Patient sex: M
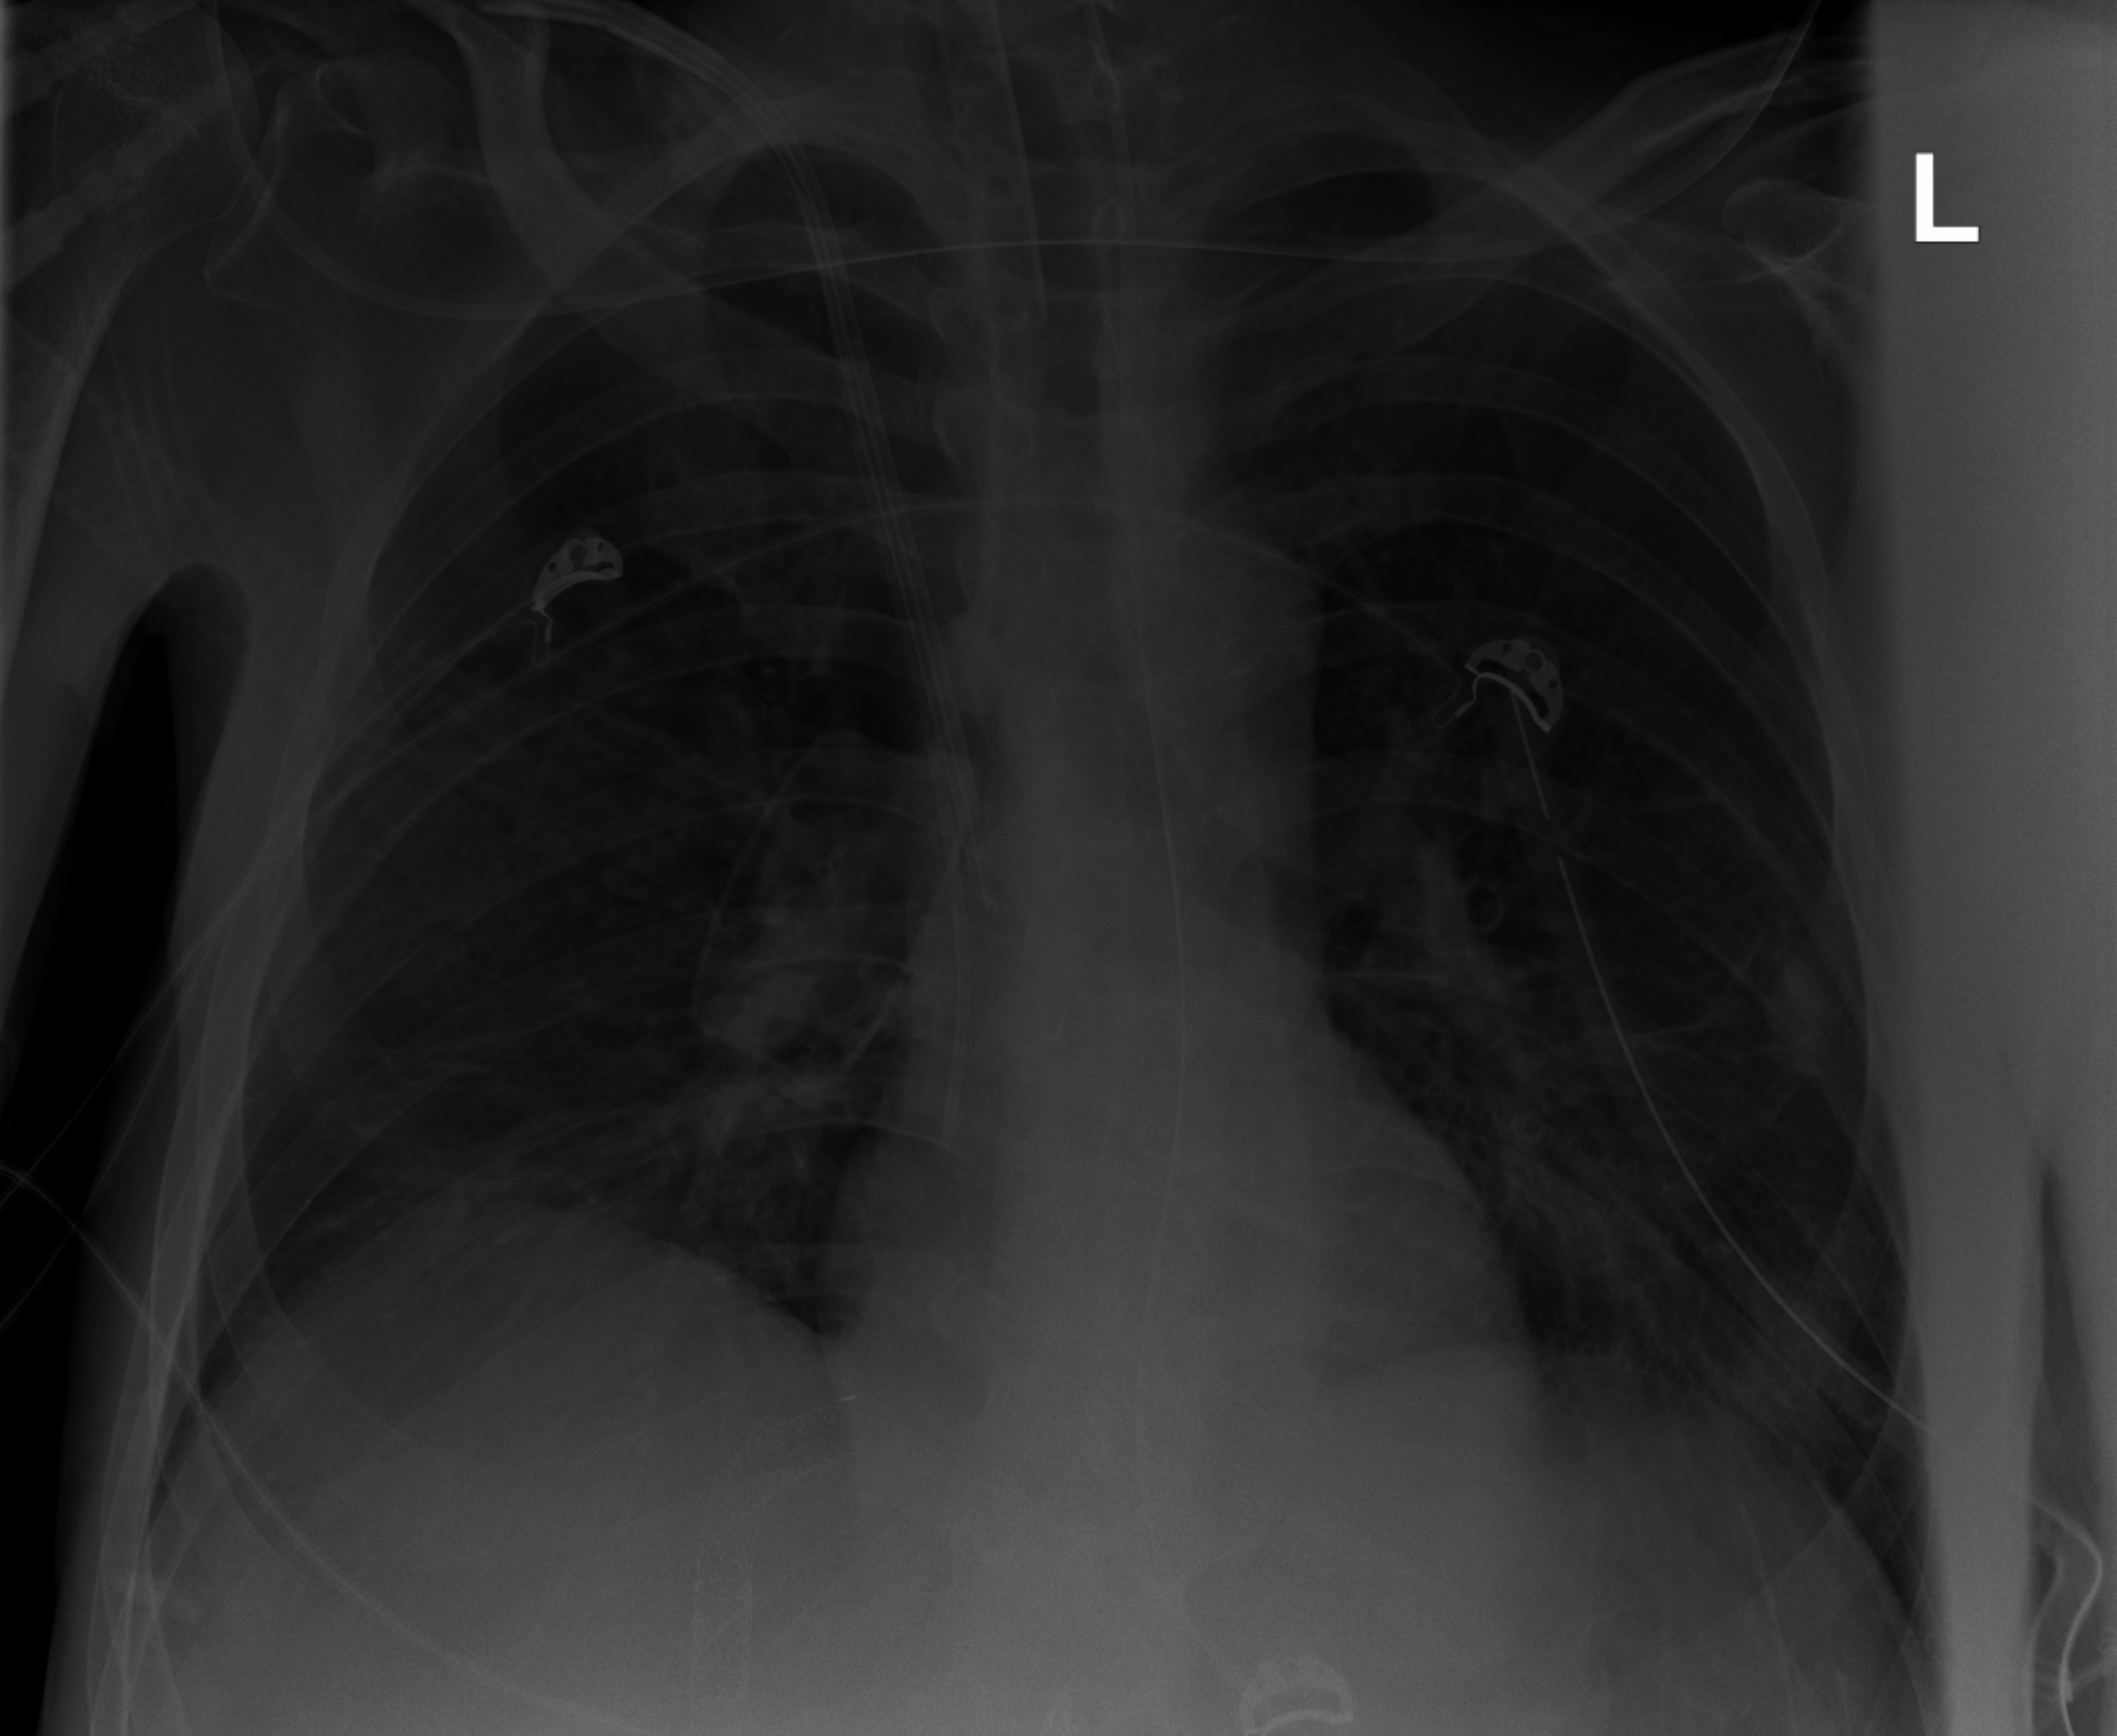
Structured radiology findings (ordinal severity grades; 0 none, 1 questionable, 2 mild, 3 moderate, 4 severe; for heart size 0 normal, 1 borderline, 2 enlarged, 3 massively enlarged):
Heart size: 0
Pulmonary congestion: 0
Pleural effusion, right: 0
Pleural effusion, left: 0
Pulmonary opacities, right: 0
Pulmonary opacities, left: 2
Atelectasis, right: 0
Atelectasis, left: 2